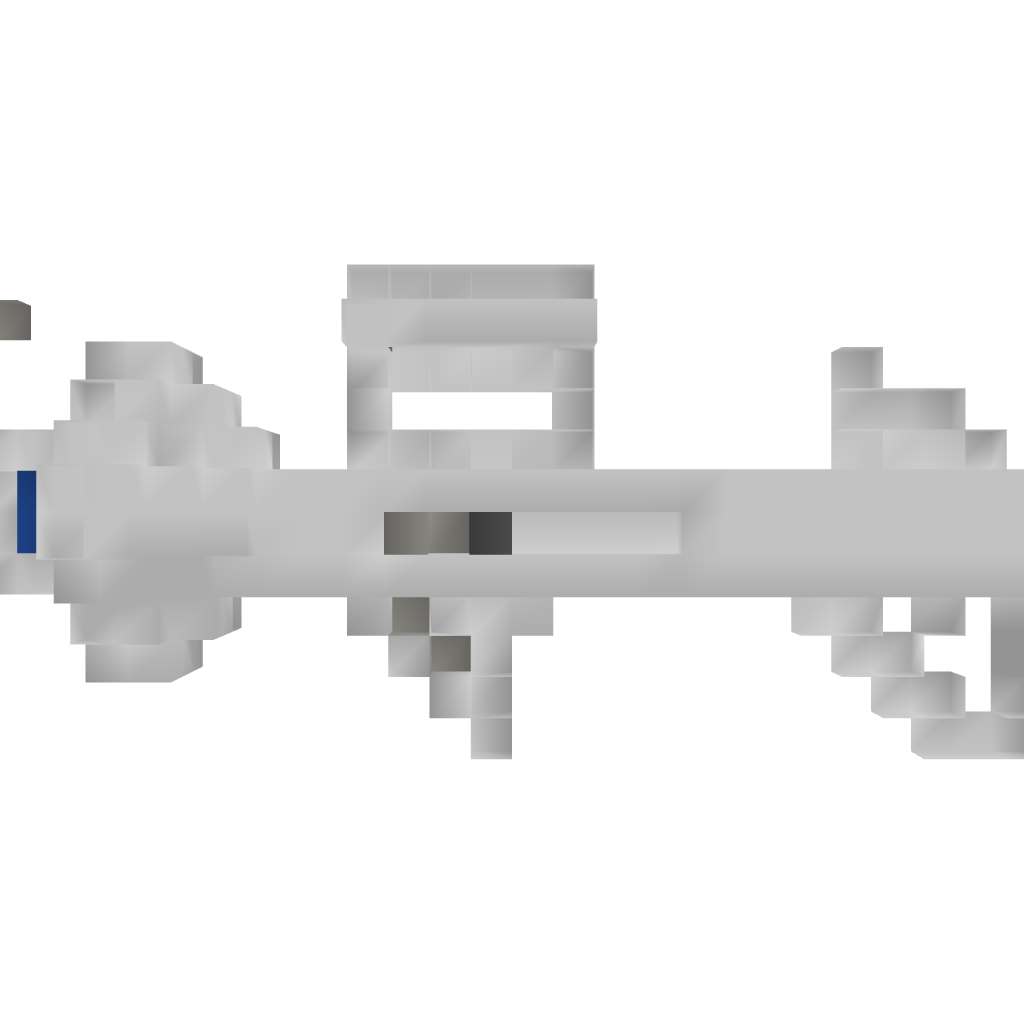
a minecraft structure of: Thunder Gun